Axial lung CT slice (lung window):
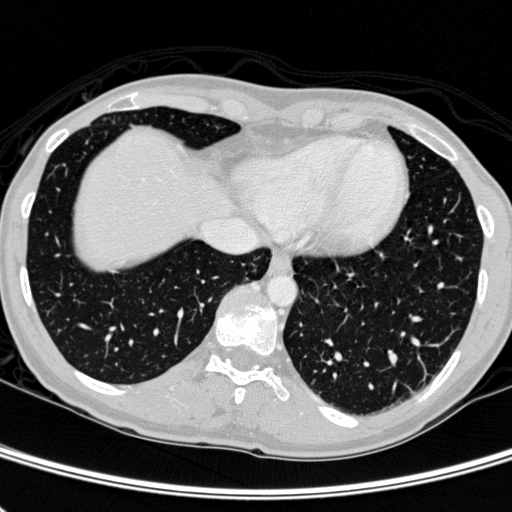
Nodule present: no